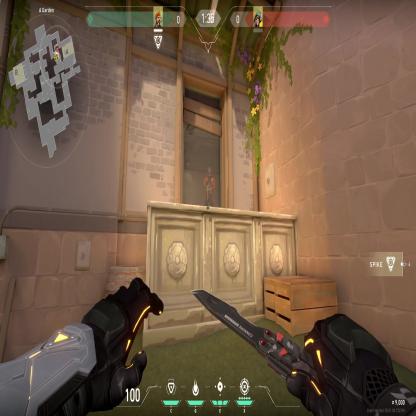
Label: enemy